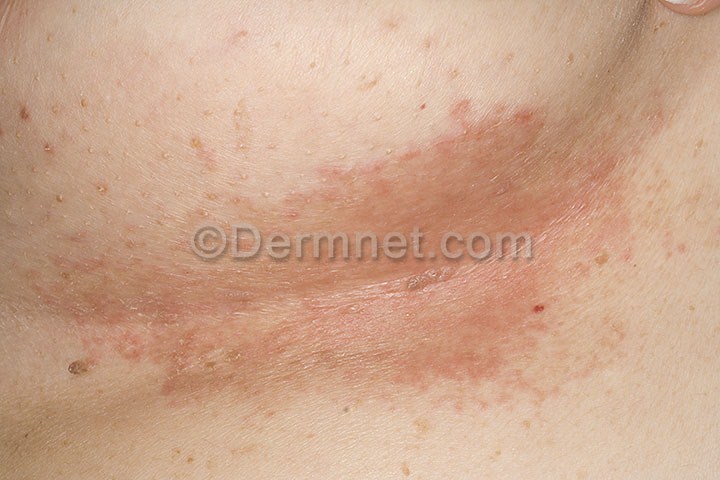
Disease: Tinea Ringworm Candidiasis and other Fungal Infections